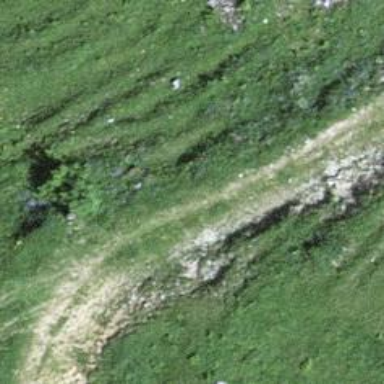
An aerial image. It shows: Grass track with grade5 track type.